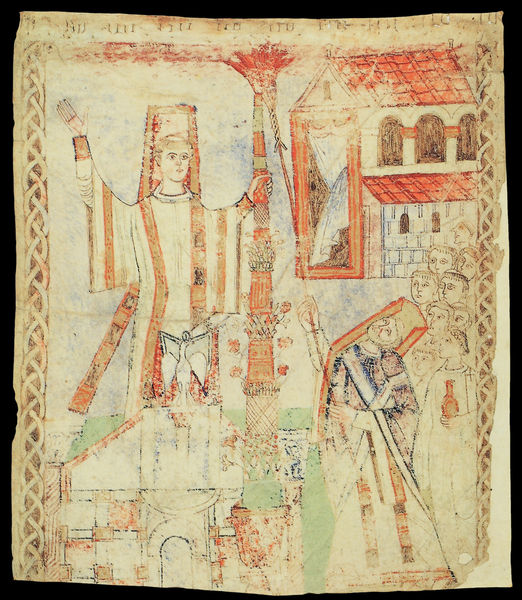
Titel: Exultetrolle, Fragment in 20 Stücken
Standort: Herkunft: Benevent (EU - I - Kampanien)
Institution: Bibliotheca Apostolica Vaticana
Schlagwörter: feuer, mann, gelb, grün, menschen, fenster, säule, tür, dach, gebäude, haus, rot, malerei, flasche, taube, kirche, gewand, vase, papier, bogen, stab, mauer, rundbogen, wandmalerei, tor, buch, kloster, fragment, christus, jesus, mönch, heiliger, mönche, heilige, fresko, abtei, jünger, anbetung, bau, verkündigung, bauwerk, kriche, heiliger geist, abt, hl geist, fürbitte, er, 1100